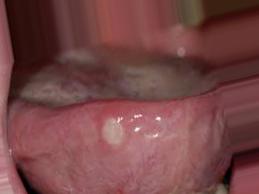
Condition: Mouth Ulcer